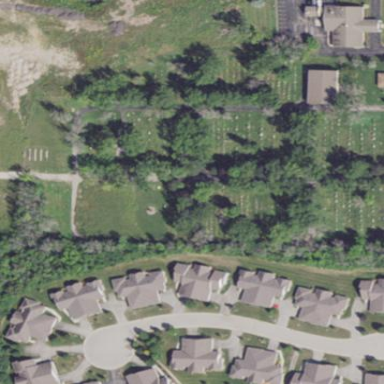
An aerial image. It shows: Cemetery.